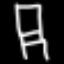
Label: chair